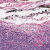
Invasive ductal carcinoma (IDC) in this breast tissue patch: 1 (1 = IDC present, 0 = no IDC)